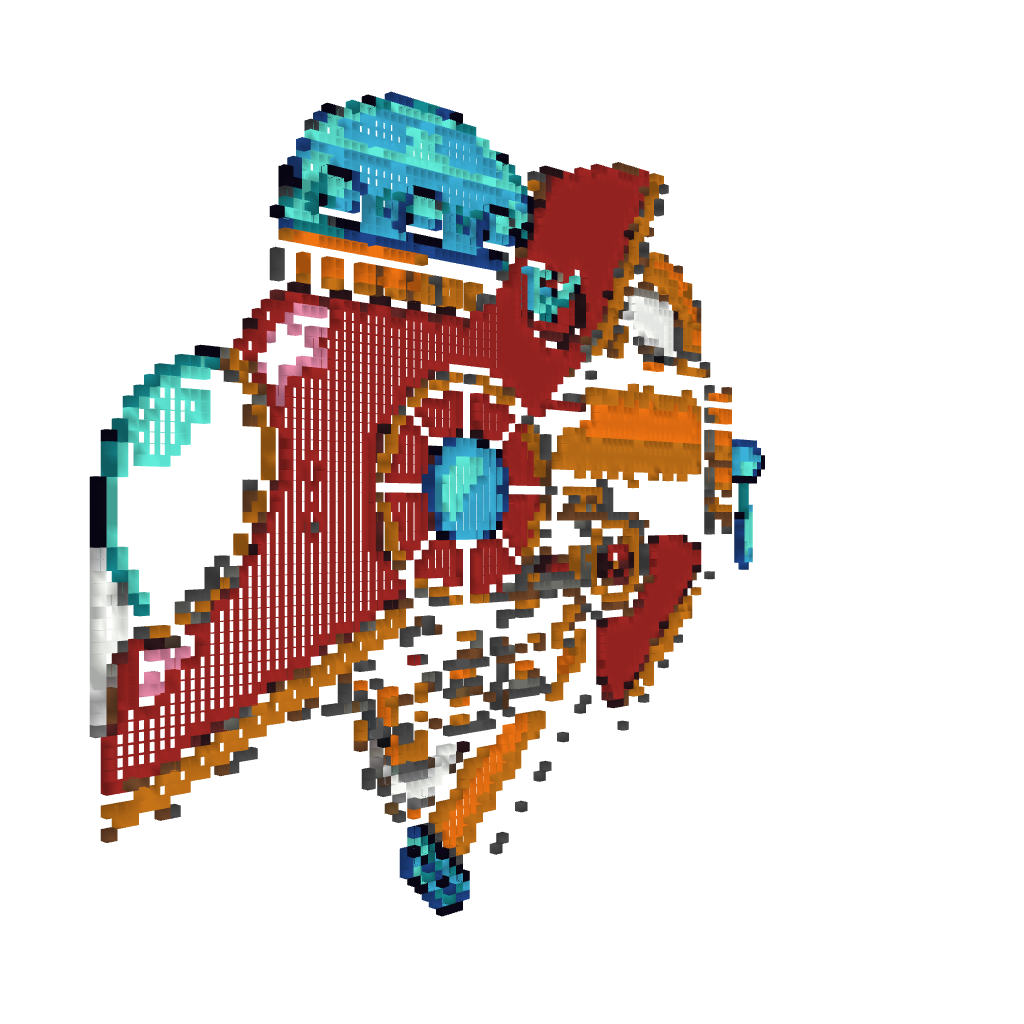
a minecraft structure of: Wily Machine #2 (ErnieCIII)